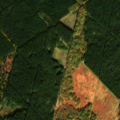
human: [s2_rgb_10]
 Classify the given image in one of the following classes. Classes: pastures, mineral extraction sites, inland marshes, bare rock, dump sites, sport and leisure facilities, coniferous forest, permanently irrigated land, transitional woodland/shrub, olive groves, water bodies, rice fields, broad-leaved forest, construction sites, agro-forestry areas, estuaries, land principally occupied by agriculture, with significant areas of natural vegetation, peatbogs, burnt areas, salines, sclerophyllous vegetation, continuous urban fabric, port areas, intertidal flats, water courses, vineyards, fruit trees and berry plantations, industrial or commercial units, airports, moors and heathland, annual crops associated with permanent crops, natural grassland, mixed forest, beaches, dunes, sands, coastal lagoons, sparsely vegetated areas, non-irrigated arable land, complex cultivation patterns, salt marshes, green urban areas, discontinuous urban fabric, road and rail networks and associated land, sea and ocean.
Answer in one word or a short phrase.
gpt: broad-leaved forest, coniferous forest, mixed forest, peatbogs